Interaction volume radius: 5 \u00c5
Interaction volume height: 25 \u00c5
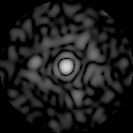
Disorder parameter: 0.8337